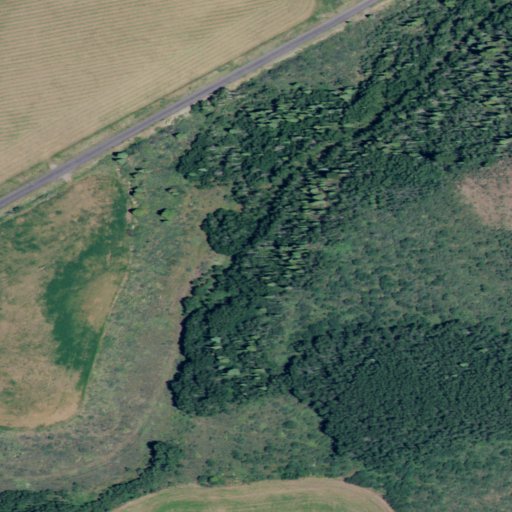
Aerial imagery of valley in Idaho named Trail Canyon containing shrub, evergreen forest, deciduous forest, cultivated crops, grassland, open development, and low intensity development